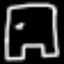
Label: pants